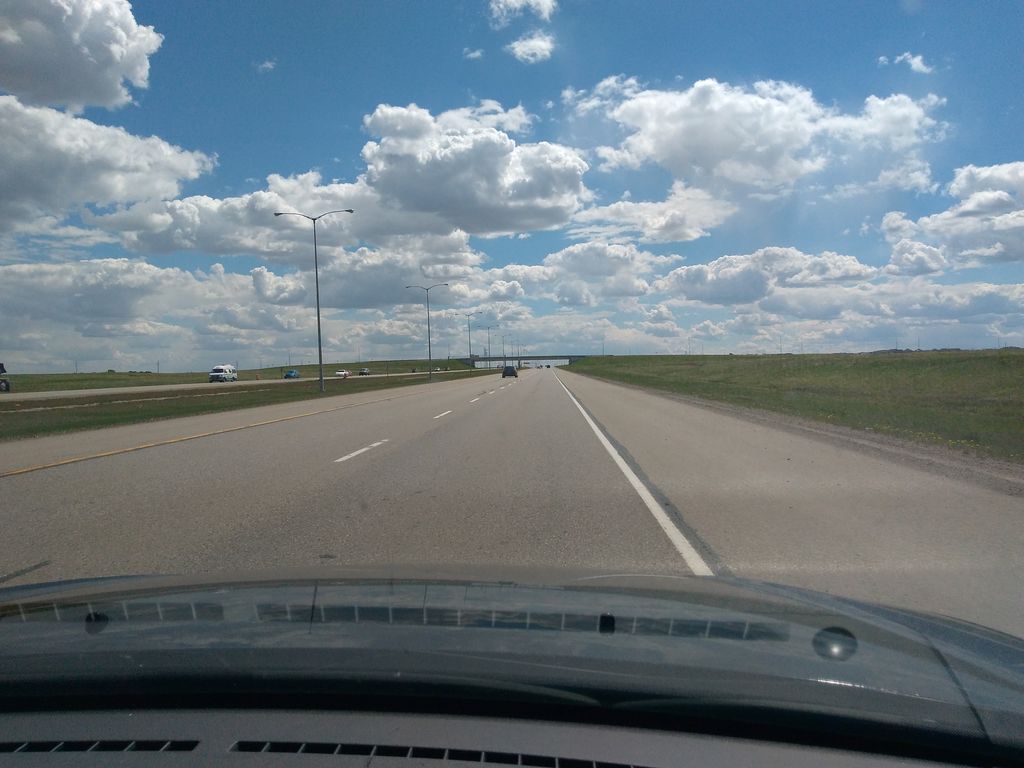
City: calgary